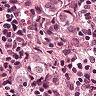
Metastatic tissue present: yes